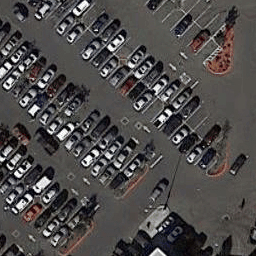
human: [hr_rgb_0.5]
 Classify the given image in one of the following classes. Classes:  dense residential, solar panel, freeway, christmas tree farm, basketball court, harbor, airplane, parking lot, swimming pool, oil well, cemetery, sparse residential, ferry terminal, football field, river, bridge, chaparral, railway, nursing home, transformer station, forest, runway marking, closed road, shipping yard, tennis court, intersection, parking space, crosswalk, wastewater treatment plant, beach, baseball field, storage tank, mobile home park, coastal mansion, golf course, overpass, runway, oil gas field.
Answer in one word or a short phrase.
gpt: parking lot